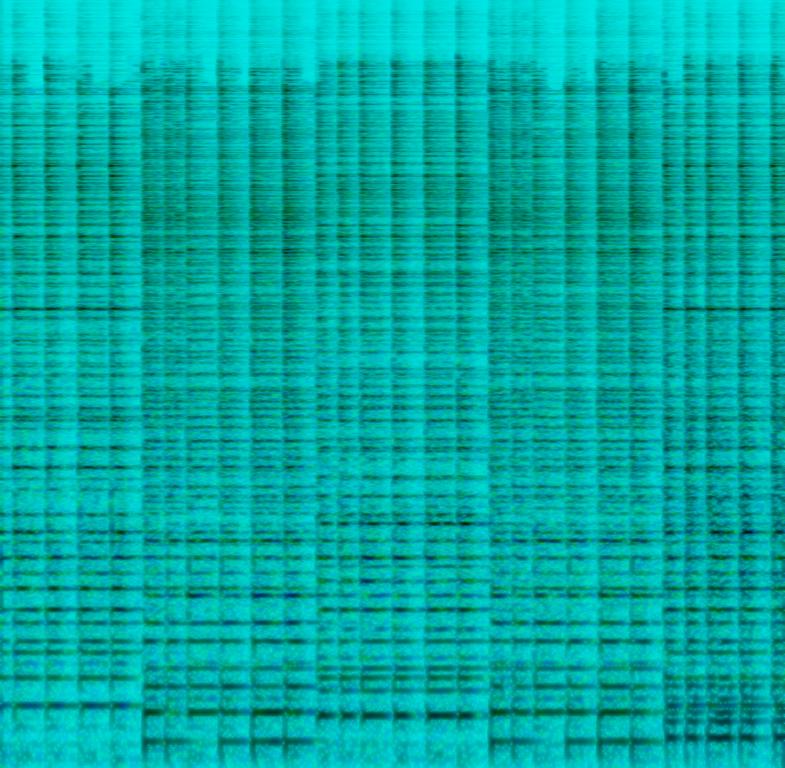
The song is an instrumental. The song is medium fast tempo with a keyboard playing chords percussively and a lower register bass line that is in harmony. The song is energetic and exciting. The song is of poor audio quality and sounds like the intro section.